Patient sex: F
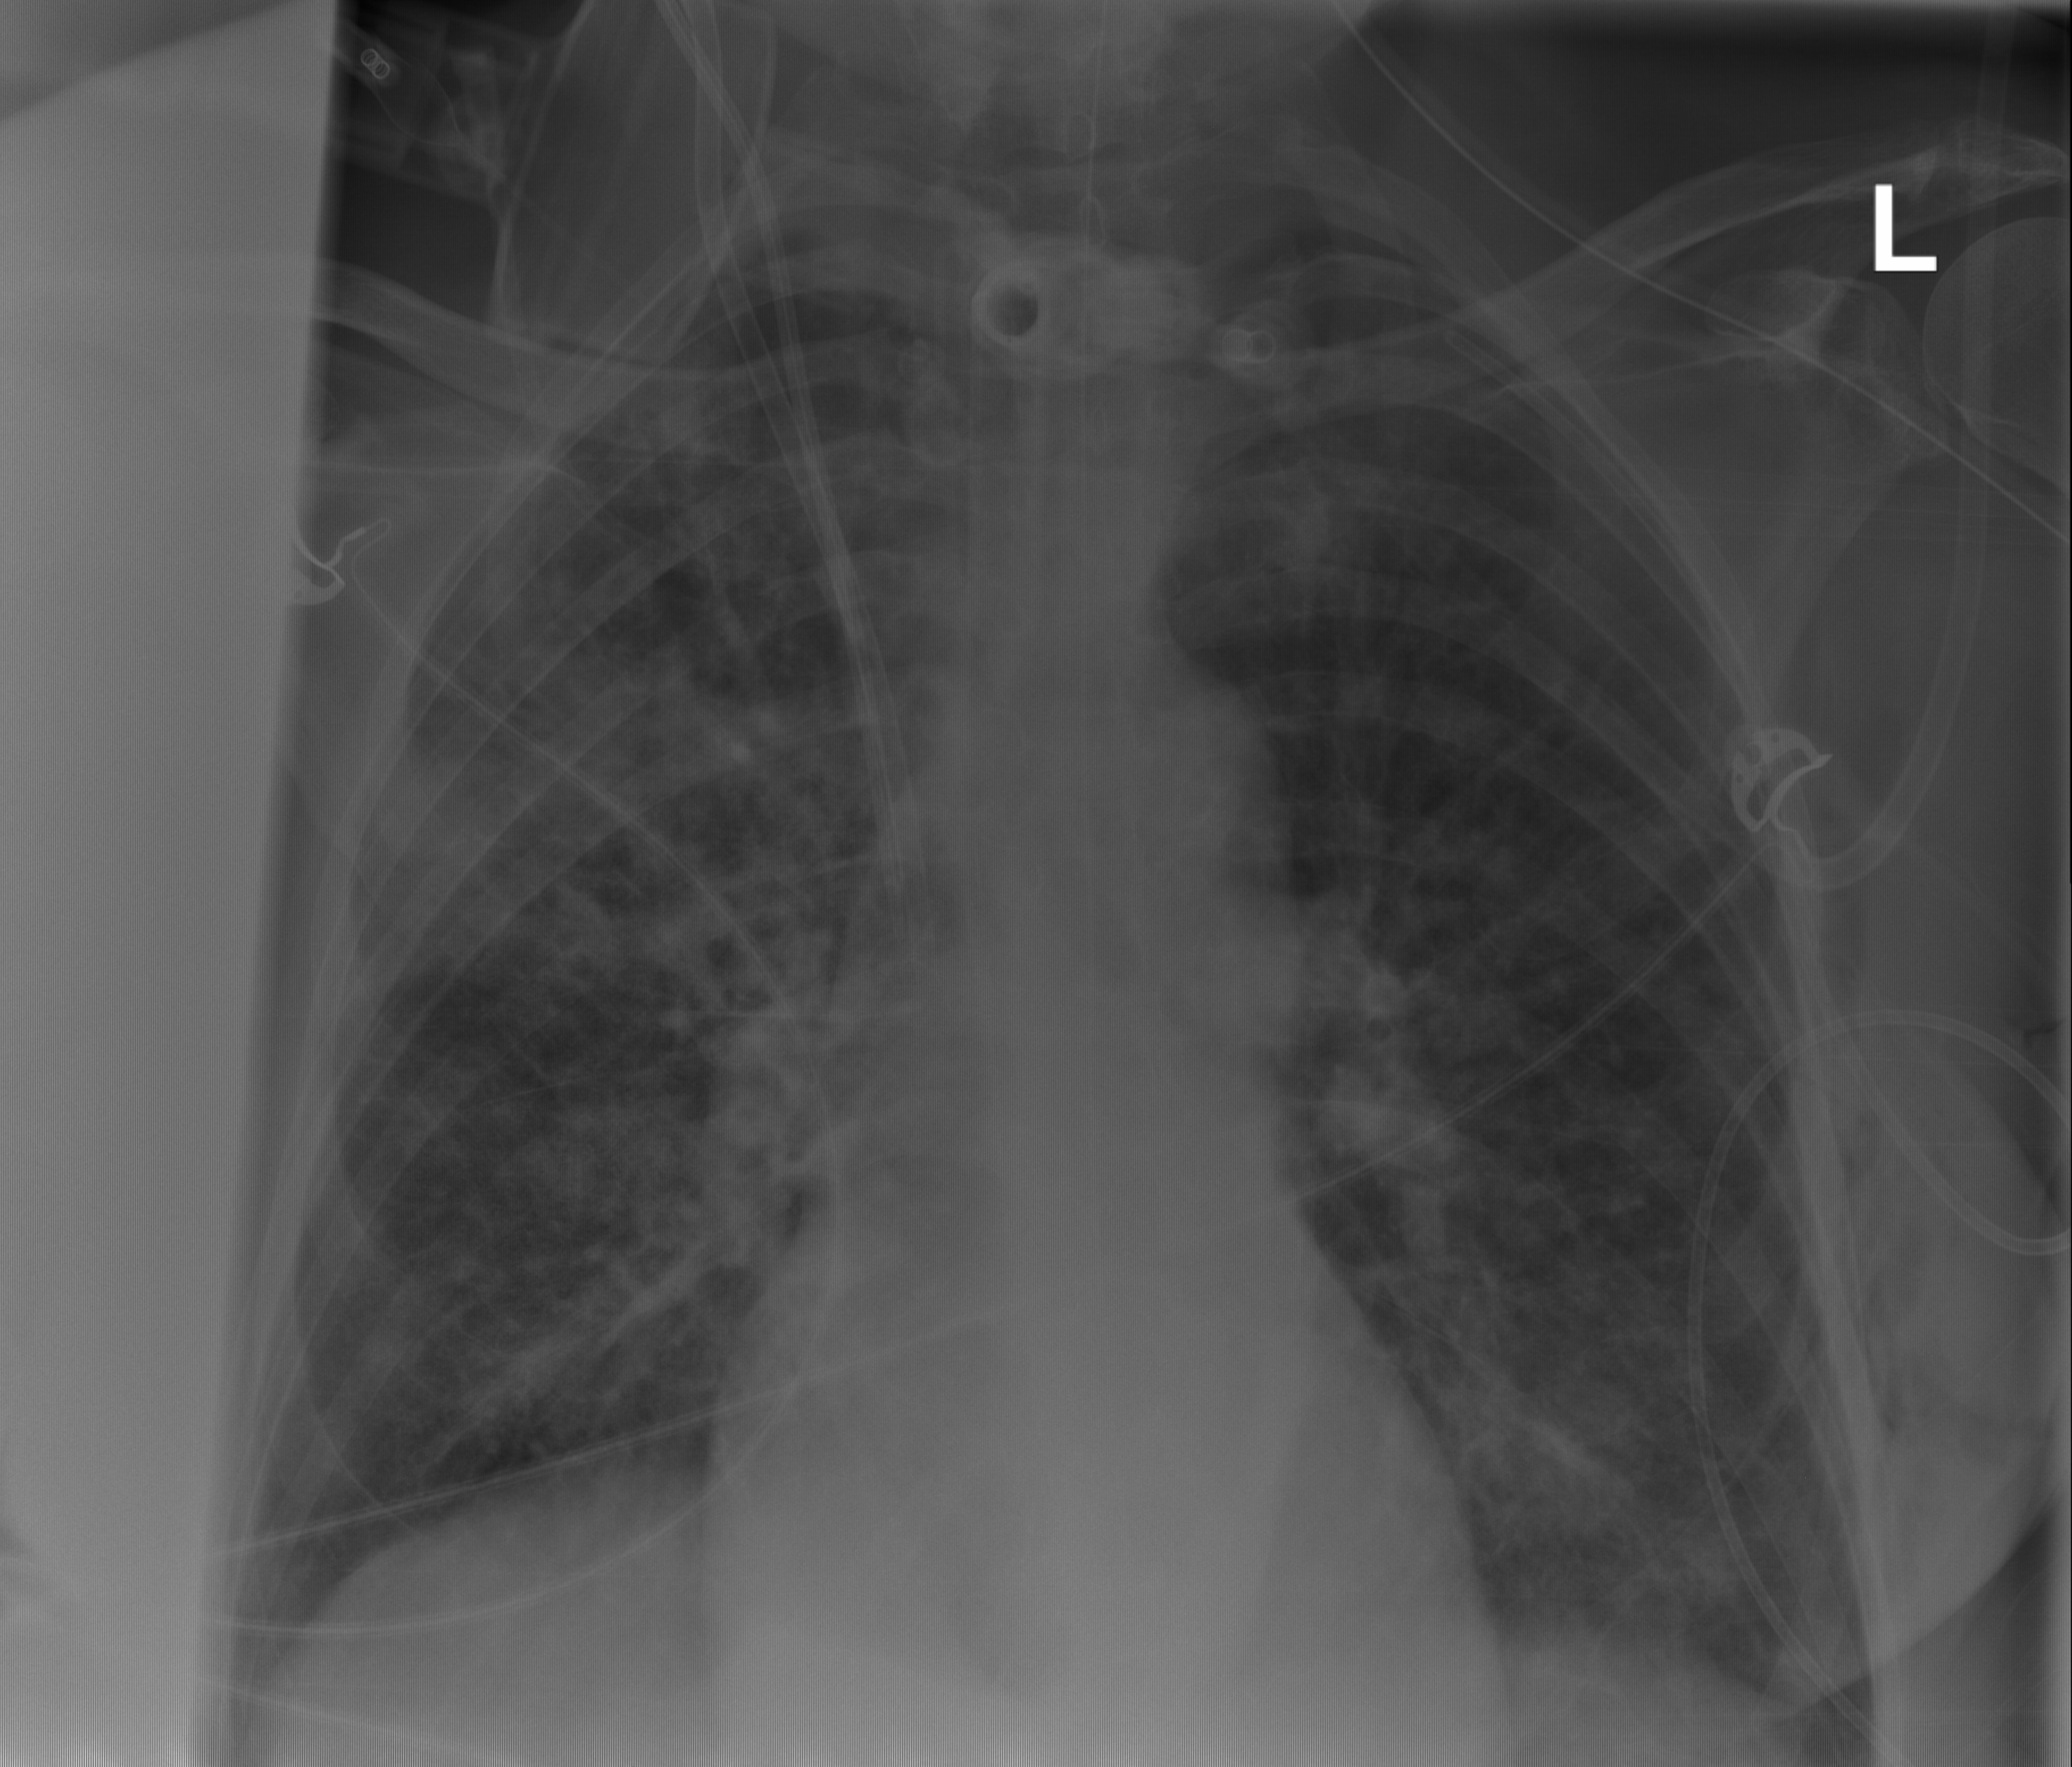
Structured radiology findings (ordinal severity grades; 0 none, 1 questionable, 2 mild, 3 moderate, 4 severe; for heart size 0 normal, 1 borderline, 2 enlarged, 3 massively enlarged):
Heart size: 0
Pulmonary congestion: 1
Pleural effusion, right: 0
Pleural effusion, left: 0
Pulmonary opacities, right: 2
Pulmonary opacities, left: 2
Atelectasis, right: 0
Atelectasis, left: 0